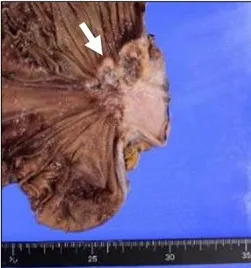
Clinical presentation of NEC and SCC. (F) An ulcerated mass at the esophagogastric junction can be observed in the resected specimen (white arrow). NEC, neuroendocrine carcinoma; SCC, squamous cell carcinoma; CT, computed tomography.
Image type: medical_photograph (other_medical_photograph)